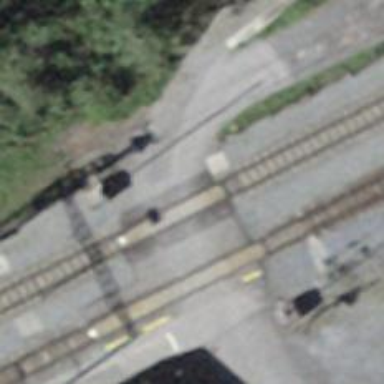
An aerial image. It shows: Railway level crossing.